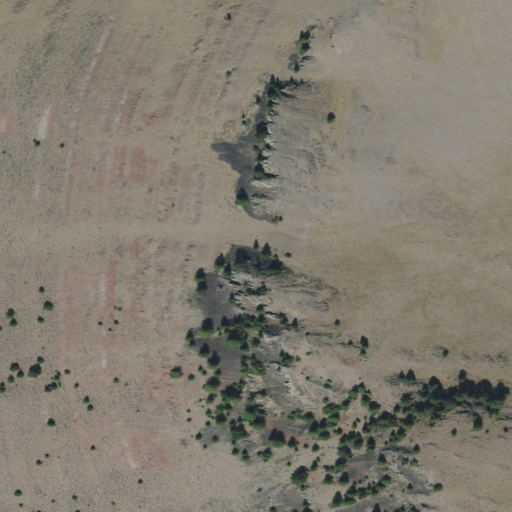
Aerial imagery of mountain in Montana named Battle Mountain containing shrub, grassland, and evergreen forest